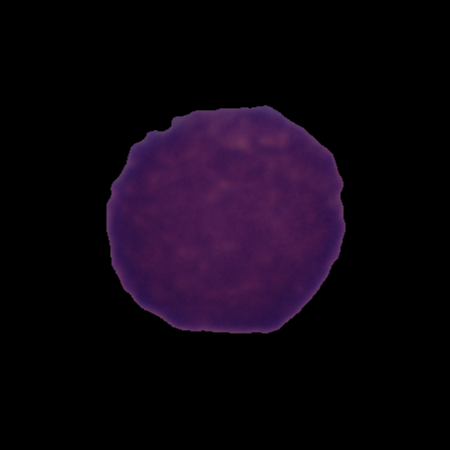
Label: cancer